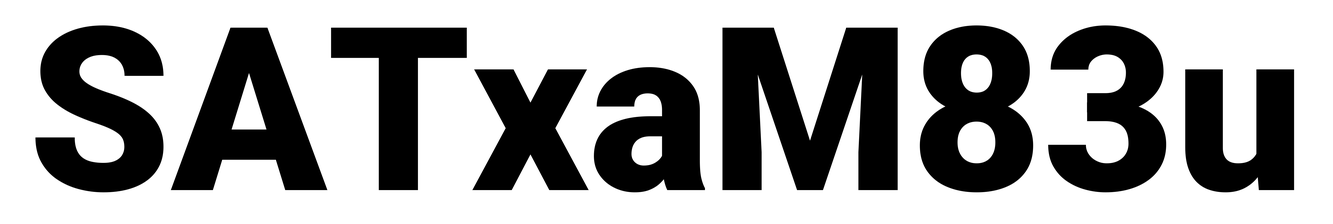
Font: Roboto_Black